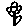
Label: flower